Field crop: maize
Growth stage: 2
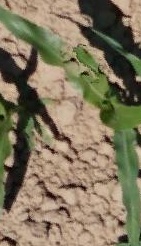
Species: maize